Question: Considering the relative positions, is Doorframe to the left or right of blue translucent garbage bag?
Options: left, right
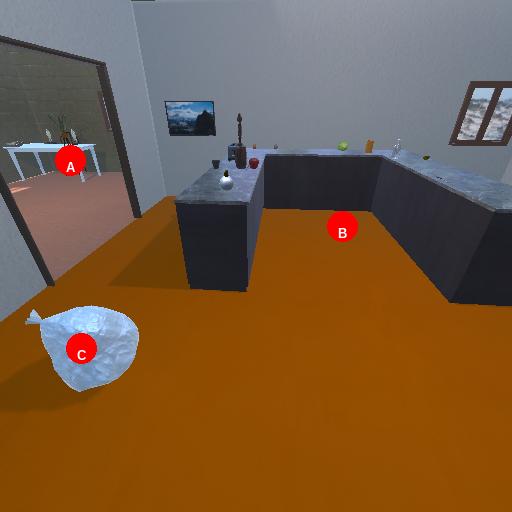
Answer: left